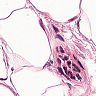
Metastatic tissue present: no